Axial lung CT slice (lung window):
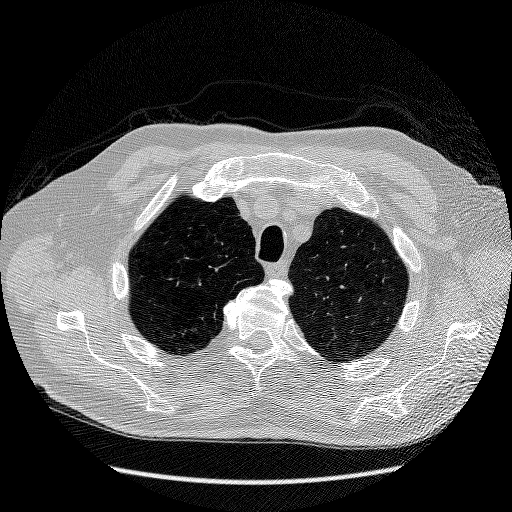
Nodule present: no